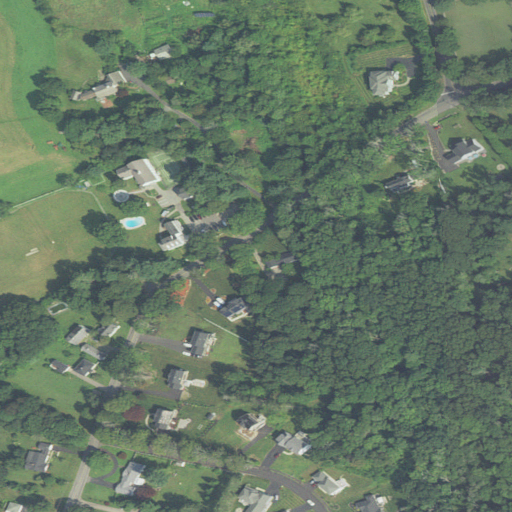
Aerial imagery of mountain in Massachusetts named Jacobs Hill containing mixed forest, low intensity development, open development, woody wetlands, grassland, barren land, medium intensity development, deciduous forest, pasture, and evergreen forest